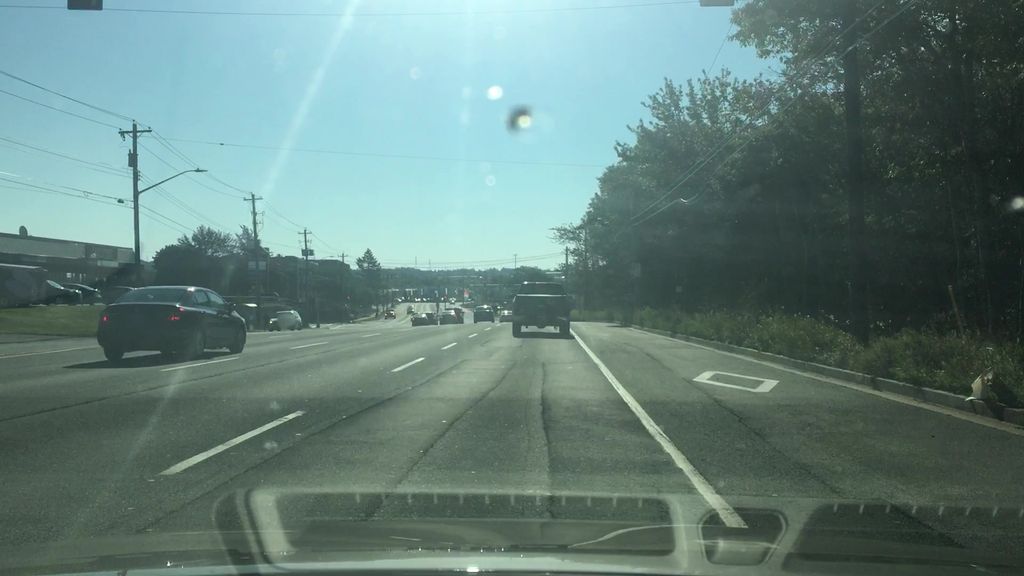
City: halifax